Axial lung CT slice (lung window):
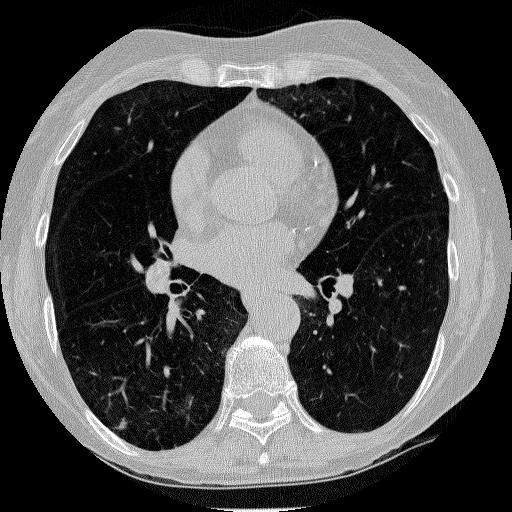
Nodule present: yes
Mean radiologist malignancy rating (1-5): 3.5